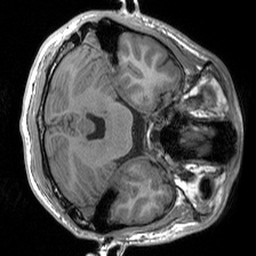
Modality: T1w
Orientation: axial
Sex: male
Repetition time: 1.95 s
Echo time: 0.026 s